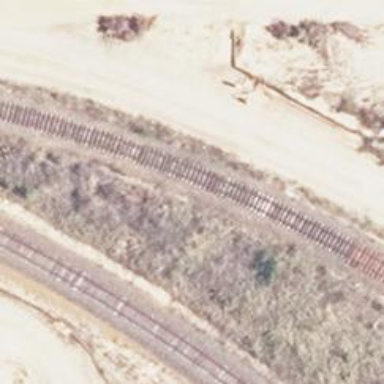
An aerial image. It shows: Abandoned railway yard is depicted.